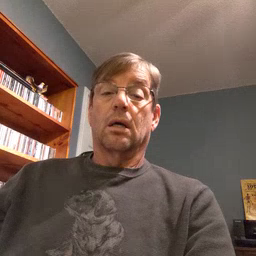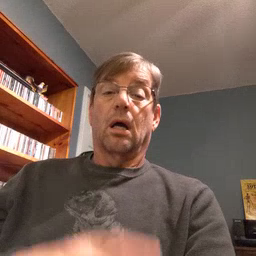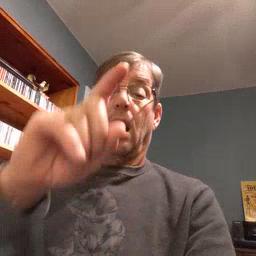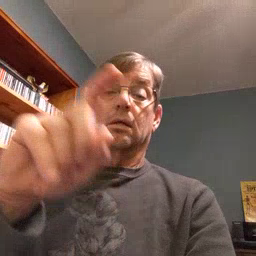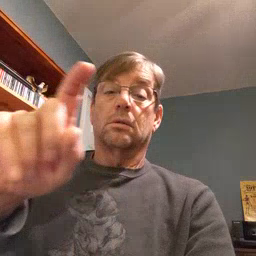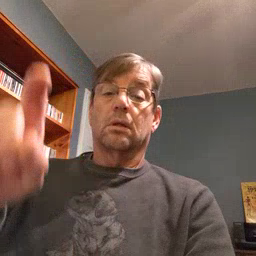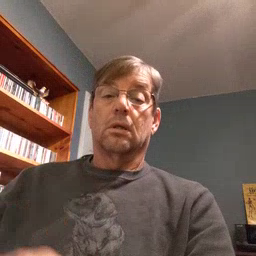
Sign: closet